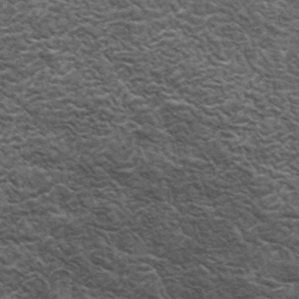
Label: frost